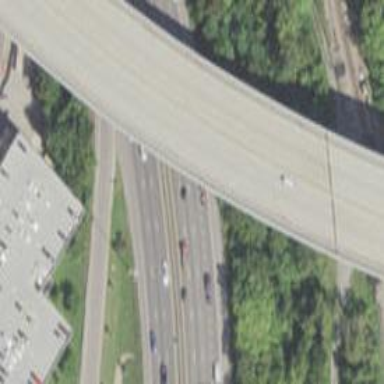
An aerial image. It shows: View of motorway.